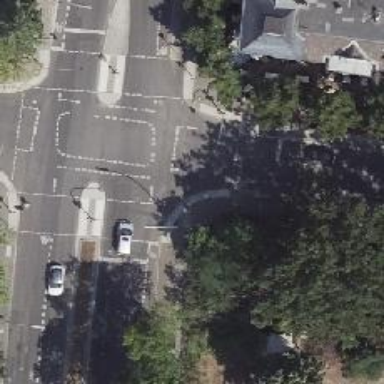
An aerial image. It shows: Road with traffic signals.